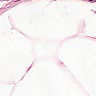
Metastatic tissue present: no